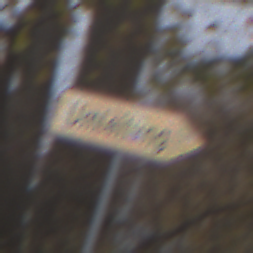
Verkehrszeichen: UmleitungswegweiserRechtsweisend
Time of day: MorningAfternoon
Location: Outdoor (Nature)
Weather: Overcast
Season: NotSpecified
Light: Natural